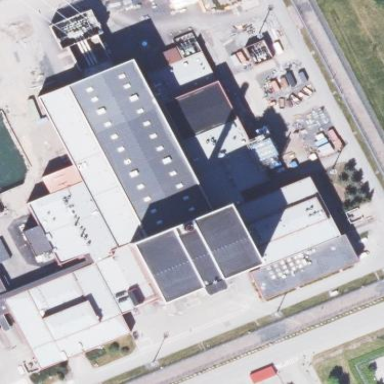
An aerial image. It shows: Industrial building housing nuclear power generator.